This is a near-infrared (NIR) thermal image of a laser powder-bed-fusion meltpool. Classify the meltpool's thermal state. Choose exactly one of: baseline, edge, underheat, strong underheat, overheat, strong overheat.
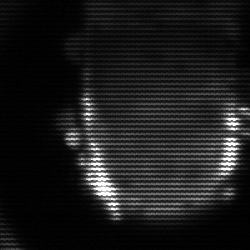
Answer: baseline